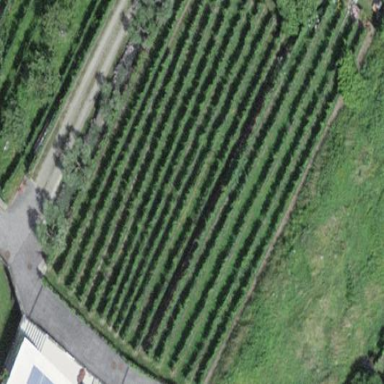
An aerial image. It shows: Vineyard with grape crops.